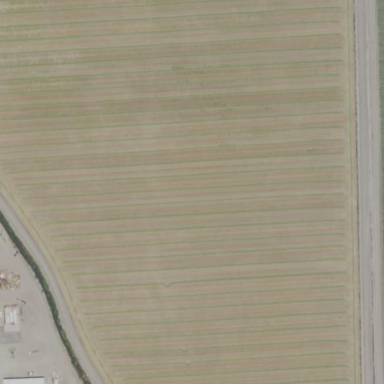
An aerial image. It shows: Farmland with fields for crop cultivation.